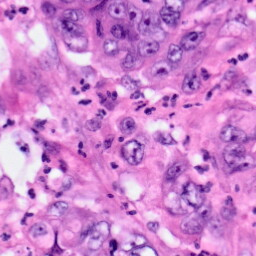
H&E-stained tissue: Pancreatic